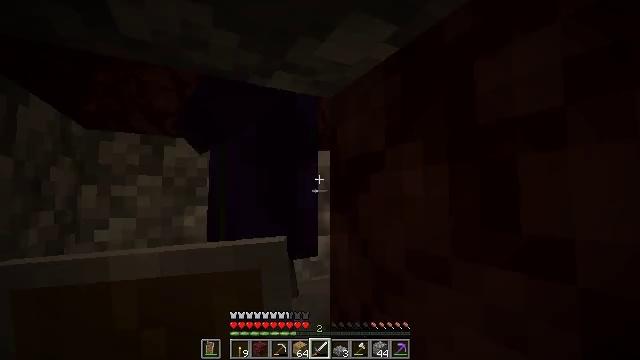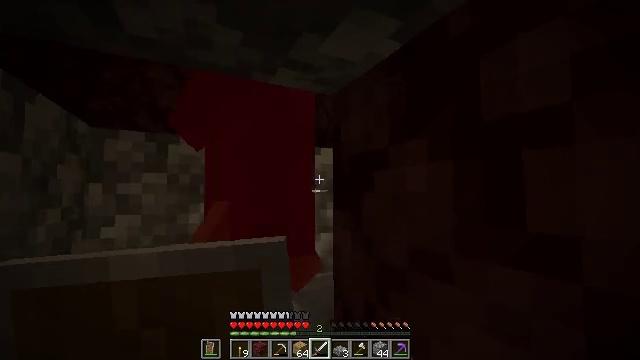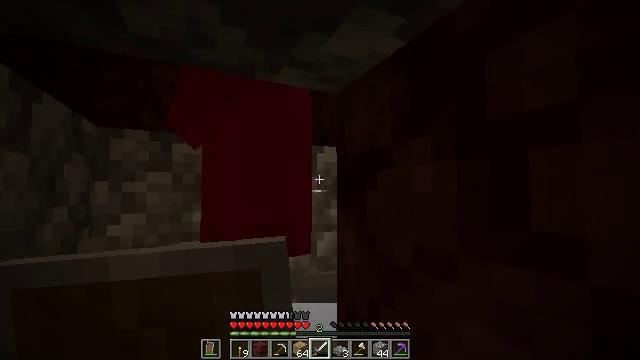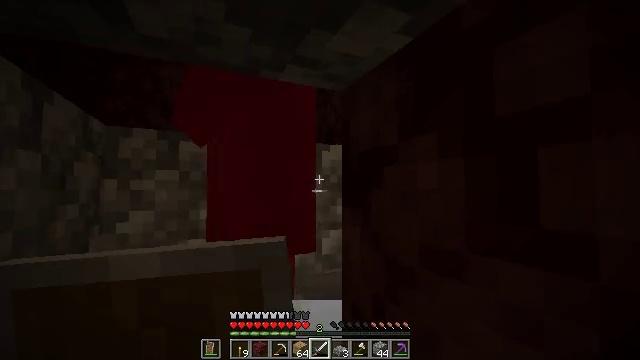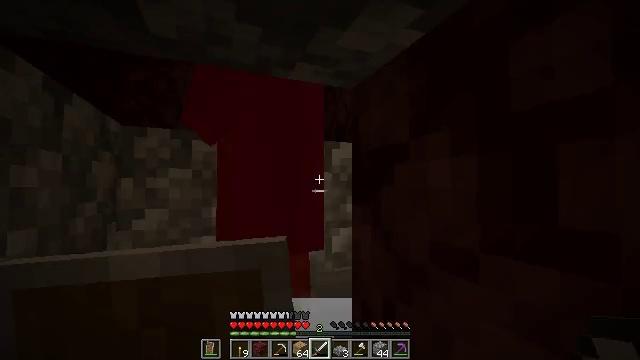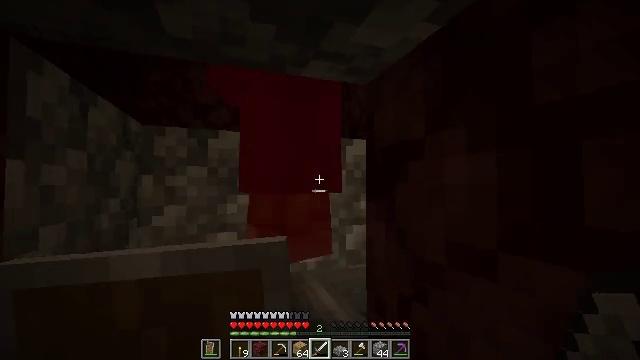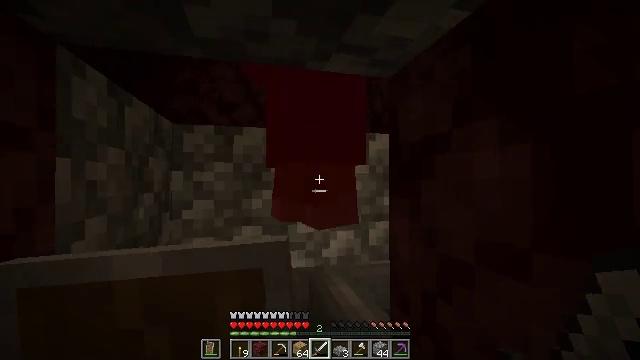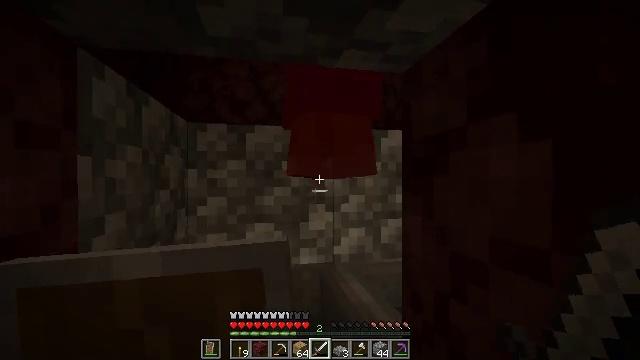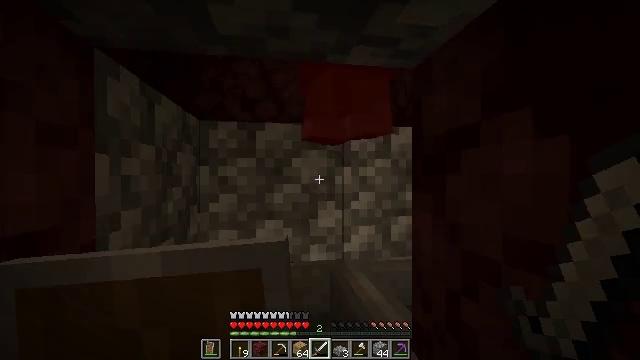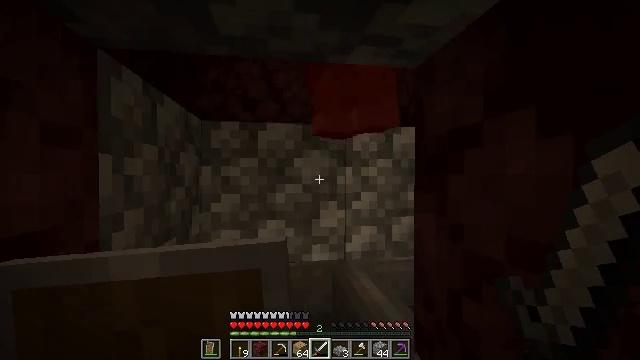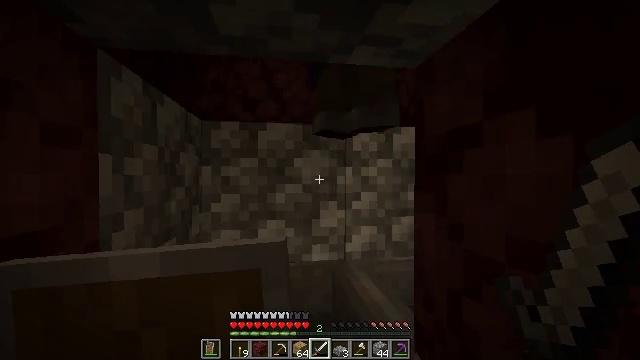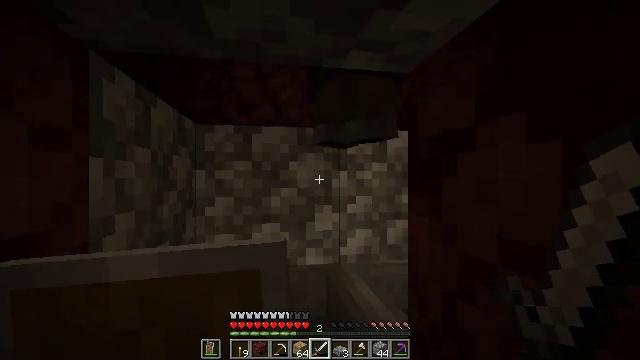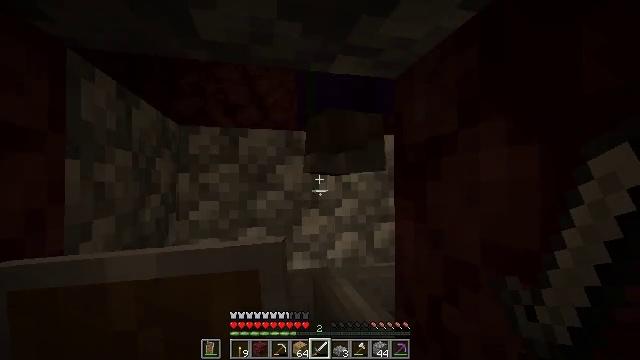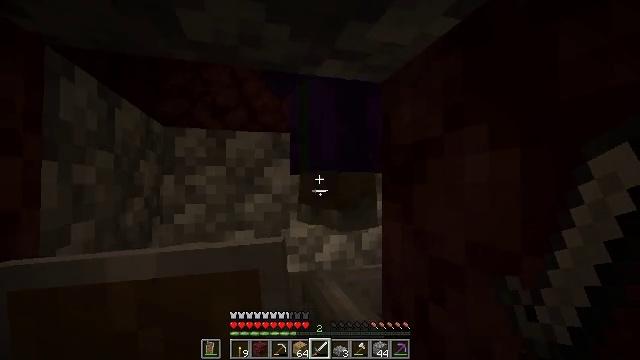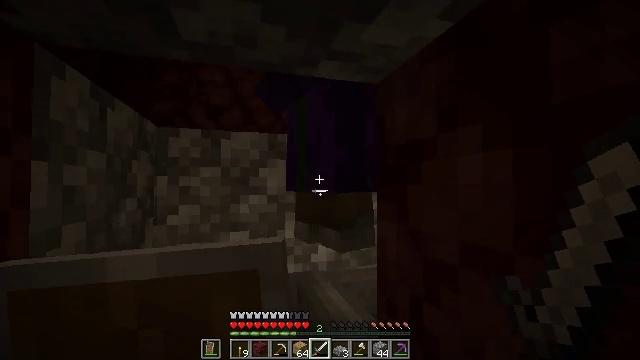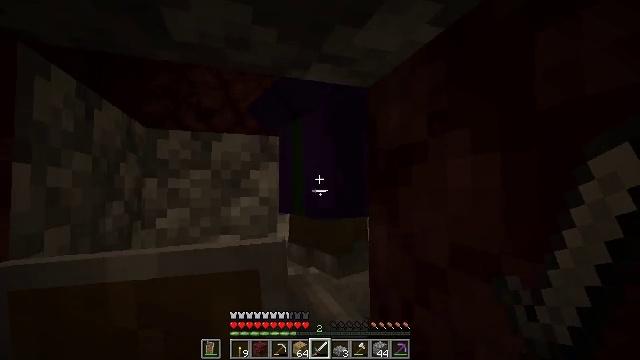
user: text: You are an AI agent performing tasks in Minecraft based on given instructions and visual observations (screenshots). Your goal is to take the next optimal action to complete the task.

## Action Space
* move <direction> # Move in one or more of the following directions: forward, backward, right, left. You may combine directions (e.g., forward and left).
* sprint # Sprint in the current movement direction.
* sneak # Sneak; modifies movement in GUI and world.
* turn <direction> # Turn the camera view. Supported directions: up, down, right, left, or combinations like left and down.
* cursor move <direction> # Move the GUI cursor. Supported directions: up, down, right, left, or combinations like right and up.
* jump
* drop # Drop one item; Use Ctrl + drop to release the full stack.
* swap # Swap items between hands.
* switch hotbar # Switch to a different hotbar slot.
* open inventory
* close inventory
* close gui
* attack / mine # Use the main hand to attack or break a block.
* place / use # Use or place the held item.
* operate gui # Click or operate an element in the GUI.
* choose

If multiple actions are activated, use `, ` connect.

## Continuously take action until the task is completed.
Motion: motion action
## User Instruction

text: Hunt the witch.
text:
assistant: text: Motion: no_op
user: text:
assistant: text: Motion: no_op
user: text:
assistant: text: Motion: turn left
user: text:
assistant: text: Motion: turn left
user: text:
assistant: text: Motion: turn left
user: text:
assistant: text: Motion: turn left and down
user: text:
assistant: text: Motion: turn left
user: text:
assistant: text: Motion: turn left
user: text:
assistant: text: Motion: no_op
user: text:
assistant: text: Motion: no_op
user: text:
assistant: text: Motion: turn right
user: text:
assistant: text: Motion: turn right
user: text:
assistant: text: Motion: turn right
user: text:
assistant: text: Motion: turn right
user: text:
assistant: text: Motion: turn right
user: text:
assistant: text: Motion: no_op
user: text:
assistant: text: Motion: no_op
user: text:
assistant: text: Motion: no_op
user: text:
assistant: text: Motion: attack / mine
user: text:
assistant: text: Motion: attack / mine
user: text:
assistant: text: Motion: no_op
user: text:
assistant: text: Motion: no_op
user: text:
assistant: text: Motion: no_op
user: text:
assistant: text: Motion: no_op